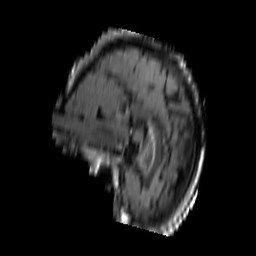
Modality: FLAIR
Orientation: sagittal
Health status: ill
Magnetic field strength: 3 T